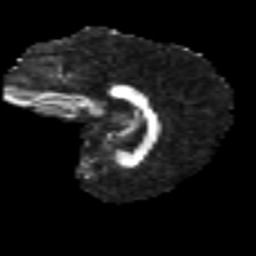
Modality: FA
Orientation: sagittal
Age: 37
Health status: ill
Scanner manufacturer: philips
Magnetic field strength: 3 T
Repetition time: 9 s
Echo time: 0.127 s